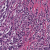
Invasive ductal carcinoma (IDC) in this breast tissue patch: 1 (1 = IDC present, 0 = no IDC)